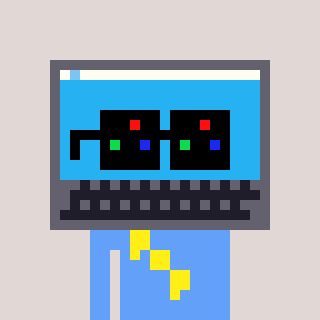
a pixel art character with square black sunglasses, a laptop-shaped head and a blue-colored body on a warm background